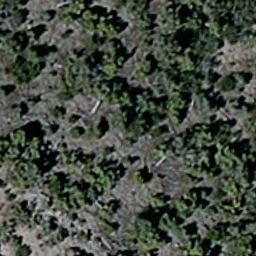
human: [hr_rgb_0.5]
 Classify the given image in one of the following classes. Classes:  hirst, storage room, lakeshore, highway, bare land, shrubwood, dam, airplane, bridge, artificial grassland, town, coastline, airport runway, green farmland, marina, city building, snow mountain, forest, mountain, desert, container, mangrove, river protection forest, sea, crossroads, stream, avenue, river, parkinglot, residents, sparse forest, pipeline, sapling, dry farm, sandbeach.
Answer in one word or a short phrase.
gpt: sparse forest